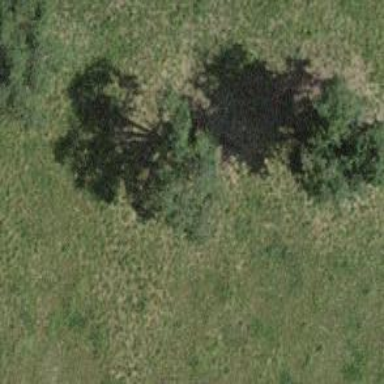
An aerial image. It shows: Single tag "natural: tree."